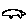
Label: car